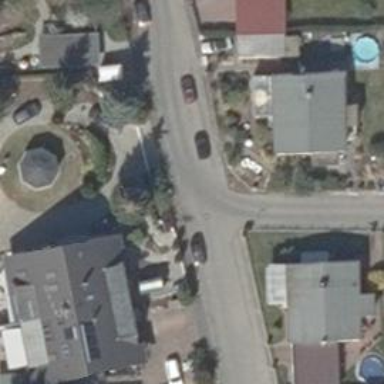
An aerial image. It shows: Residential road.